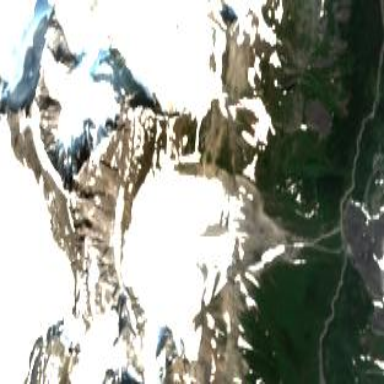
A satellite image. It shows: Majestic glacier in the distance.